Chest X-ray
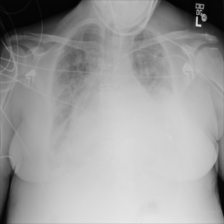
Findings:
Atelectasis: negative
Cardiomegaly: negative
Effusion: negative
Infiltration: positive
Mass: negative
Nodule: negative
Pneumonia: negative
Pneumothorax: negative
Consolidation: negative
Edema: negative
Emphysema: negative
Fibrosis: negative
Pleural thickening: negative
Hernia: negative